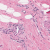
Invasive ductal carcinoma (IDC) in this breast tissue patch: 1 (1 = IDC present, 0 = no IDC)